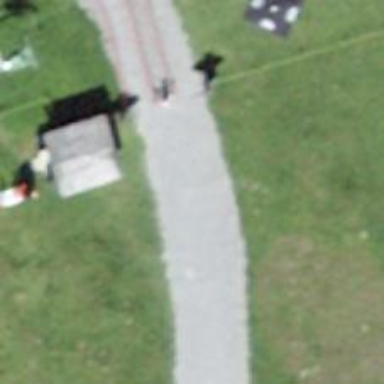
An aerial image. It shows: Downhill ski slope.